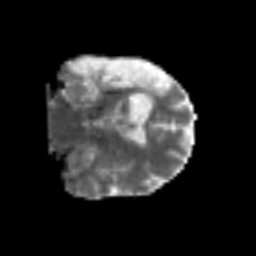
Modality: MD
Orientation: coronal
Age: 50
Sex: male
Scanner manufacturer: siemens
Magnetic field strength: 3 T
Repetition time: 6.1 s
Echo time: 0.101 s